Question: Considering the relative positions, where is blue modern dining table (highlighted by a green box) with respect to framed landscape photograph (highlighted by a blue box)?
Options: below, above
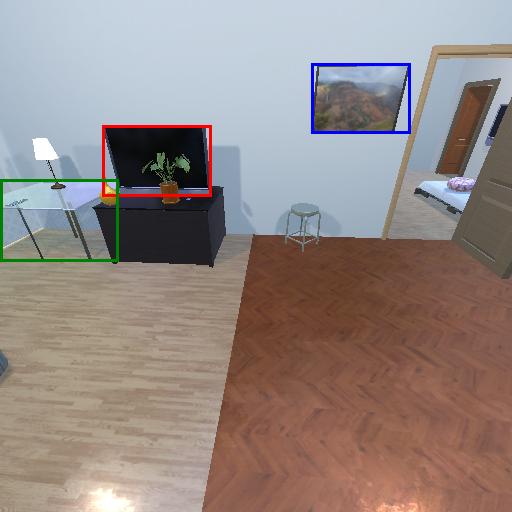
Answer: below